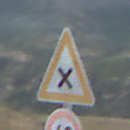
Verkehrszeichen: KreuzungOderEinmuendung
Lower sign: Geschwindigkeit40
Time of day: Midday
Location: Outdoor (Nature)
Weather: PartlyCloudy
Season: NotSpecified
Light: Natural